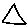
Label: triangle